Question: May this is not the place to ask such a thing, but there are several experts here...
I cannot find the definition of default code engineering language in EA 12.
In previos releases it was under Tools -> Options, on the source code engineering tab:

Where it it hidden?
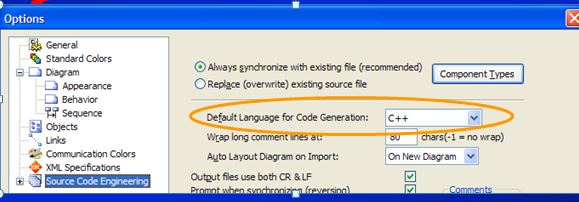
Answer: EAster eggs: Project | Settings | Project Options | Source Code Engineering | (model specific)
I had to consult the help. This is really ridiculous how they hide menus in each release.